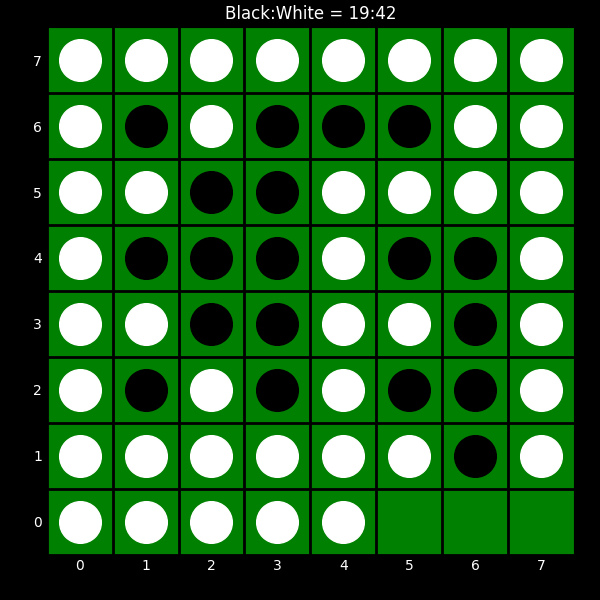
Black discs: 19
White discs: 42